Question: is the effect of X = High property Right Score on Y = (natural log of)GDP in constant price, with controls x2 = score 0-100 index measuring economic transformation during colonial occupation and x3 = score 0-100 index measuring political transformation during colonial occupation.
Same as above but only for former French colonies
Same as above but only for former British colonies
My current interpretation is as follows:
Model 1 my coefficient gives me:
'''
exp(0.198) - 1)* 100 = 15,8%
'''
increase in GDP with one indexpoint increase of Property Rights when both economic transformation and pol transformation is held constant.
<URL>
1. My effect seems quite large. The actual range of property rights is values from around 45 to 55, so the full range of possible values are not observed in the data since the countries have relatively average property rights cores. is this a problem?
2. Can I interpret the coefficients of my controls, econtrans and poltrans, substantively? other than, it seems that political transformation in the colonial era has some additive effects on gdp, that is not accounted for by the other predictors?
3. Should I add an interaction term instead such as lm(y=ln_GDPpcconstant2010 ~ x=PropertyRightScore*UKorFrance_dummy + econtrans + poltrans, data = data). This is essentially what I've done in the plot below, but I'm quite confused as to if they are different from each other..

'
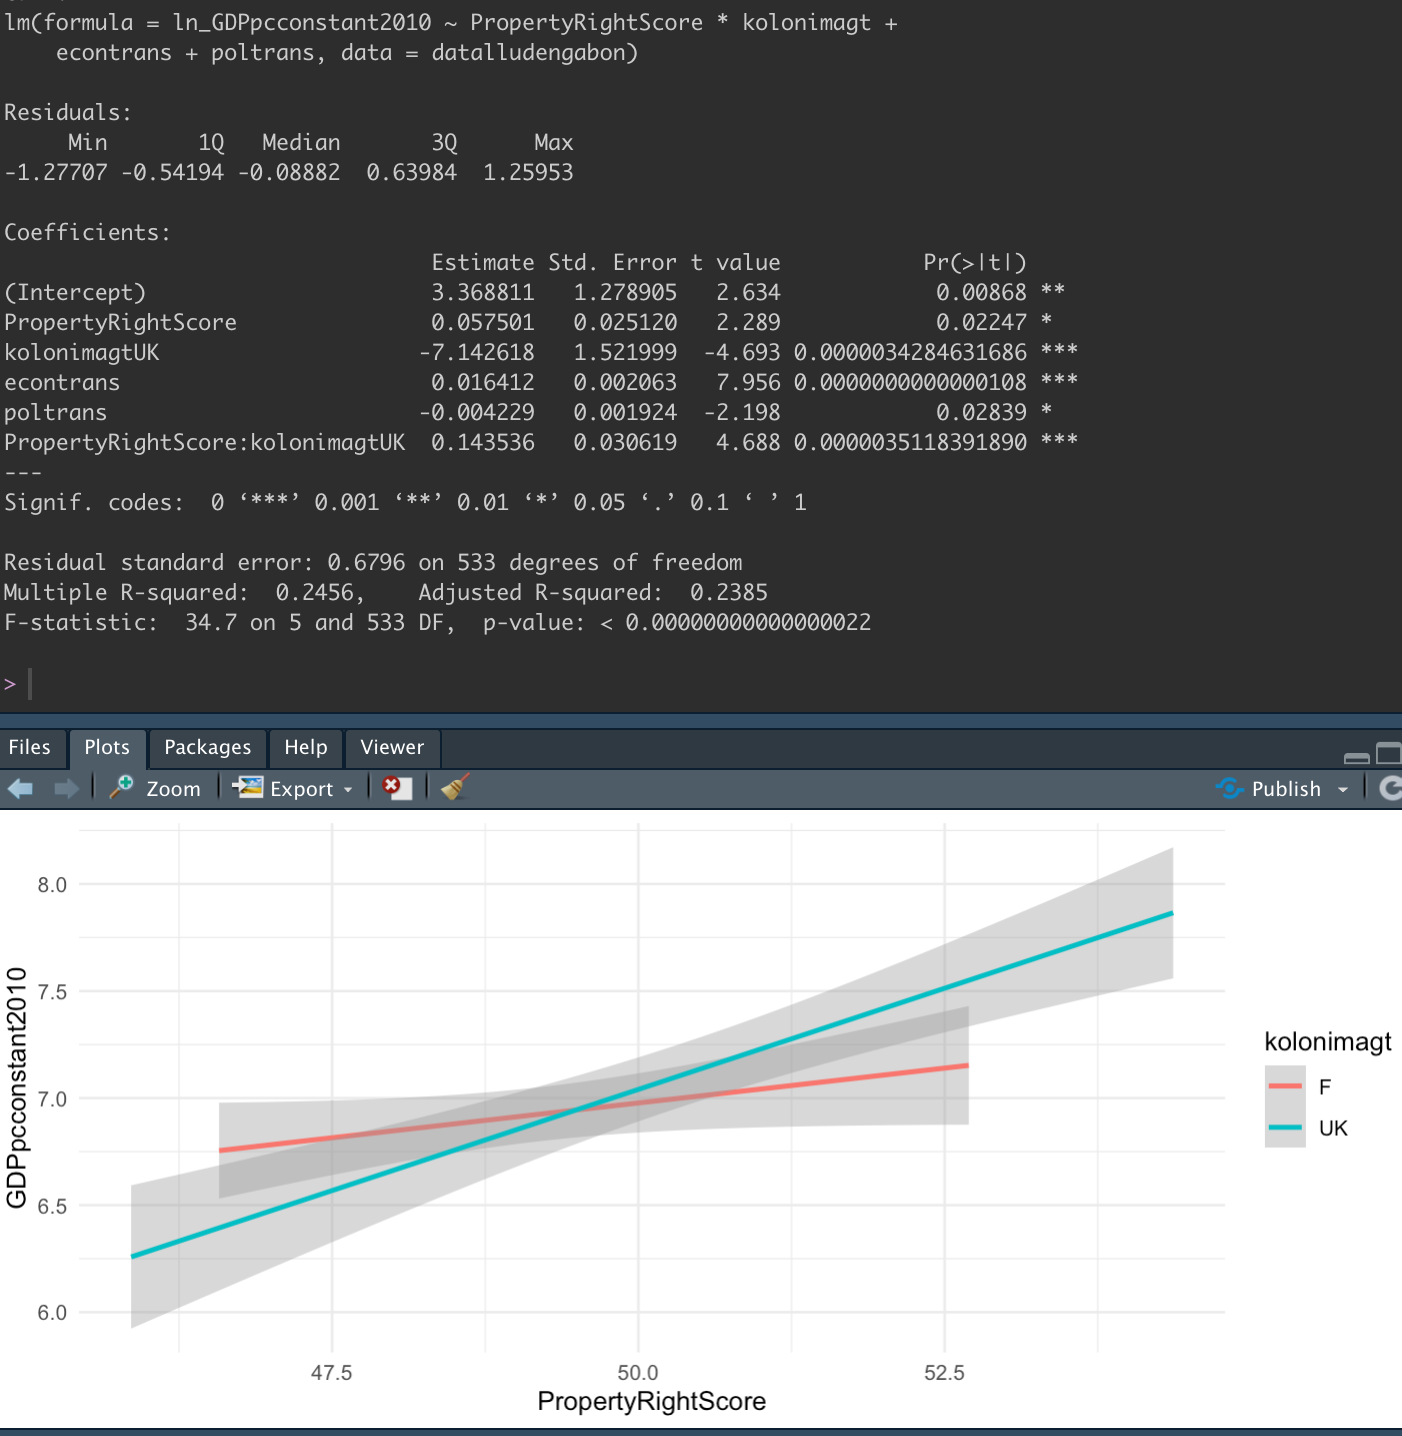
Answer: Low variability on your X means that you'll have less precision in your estimates, but that doesn't seem to be a problem as your coefficient's variations are already low. For more information, look into <URL>.
It's very hard that you don't have an omitted variable that affects you Y, given the very complex nature of what determines GDP, and how hard is to condense all the political and economic characteristics into two indexes. As this indexes have a lot of things inside them, it's also hard to interpret them (the "effect of a gain of 1 on the idex of political transformation on the GDP" isn't much clear). Having said this, if you're not too much concerned with this fact, and you think that the indexes are well made, then they should capture the affects that the economics and politics characteristics have on the GDP. There can be other dimensions that you could want to look into, such as institutions.
From the plot, they wouldn't be different if one of the lines were contained in the other's confidence interval (grey area), which is not true. In the summary, you can see that both the coefficient associated with the interaction (slope of the lines) and with the dummy (intercept of the lines) are significantly different than 0.